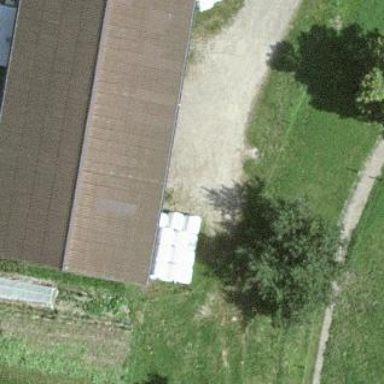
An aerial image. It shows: Shed building.